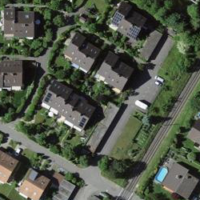
EUNIS habitat code: 55
Species observed at this site:
Juglans regia